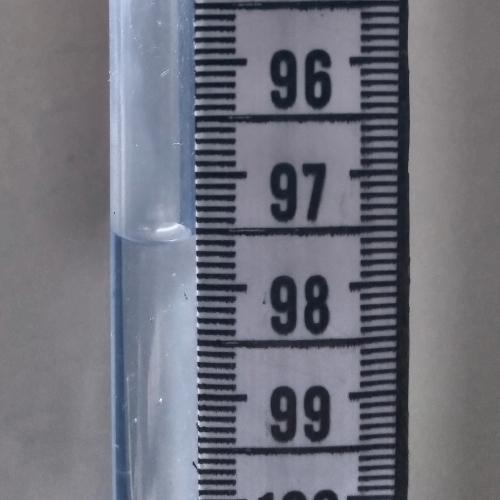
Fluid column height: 97.5 cm